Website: walmart
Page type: account-selection
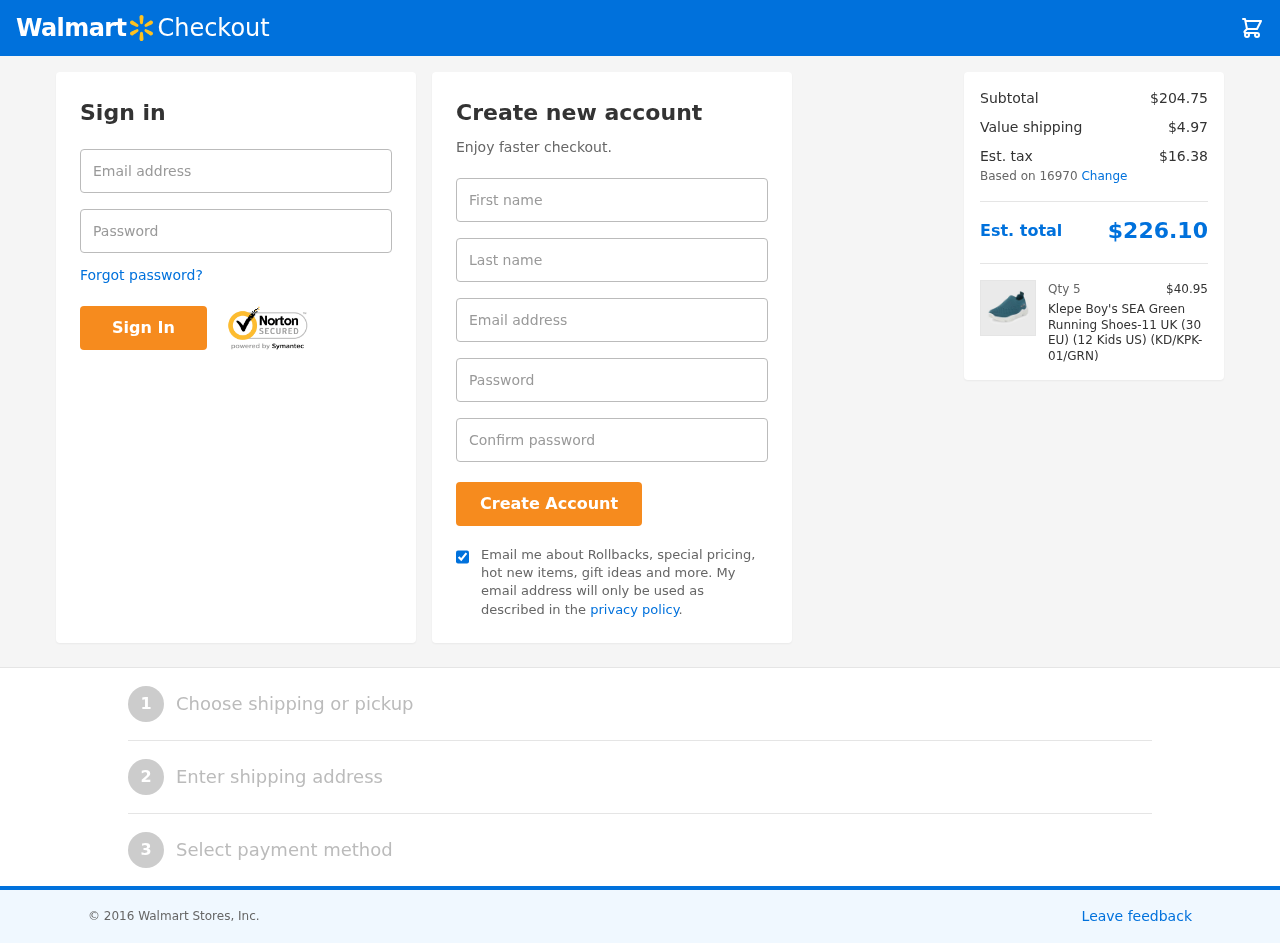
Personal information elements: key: PII_EMAIL
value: angelica.adams@hotmail.com
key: PII_FIRSTNAME
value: Angelica
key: PII_LASTNAME
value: Adams
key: PII_LOGIN_USERNAME
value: angelica_adams
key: PII_POSTCODE
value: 16970
Product elements: key: PRODUCT1_NAME
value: Klepe Boy's SEA Green Running Shoes-11 UK (30 EU) (12 Kids US) (KD/KPK-01/GRN)
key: PRODUCT1_PRICE
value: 40.95
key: PRODUCT1_QUANTITY
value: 5
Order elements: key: ORDER_SUBTOTAL
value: $204.75
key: ORDER_SHIPPING_COST
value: $4.97
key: ORDER_TAX
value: $16.38
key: ORDER_TOTAL
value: $226.10